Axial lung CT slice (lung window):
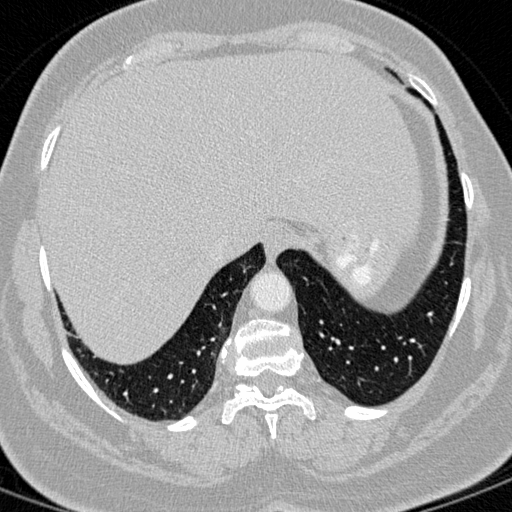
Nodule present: no